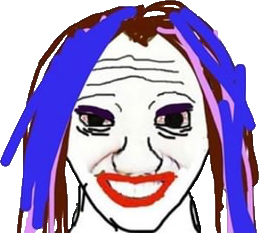
Label: 5_Coomer